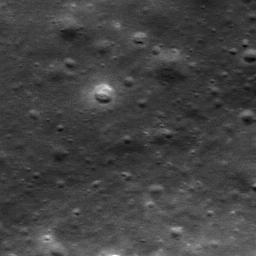
Host type: background_regolith
Lunar coordinates: latitude nan, longitude nan